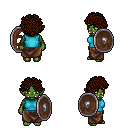
a pixel art fantasy rpg character, female body template, orc, green skin, teal sleeveless shirt, robe skirt, brown curly afro hairstyle, shield, four views (front, back, left, right), 2x2 character sprite sheet, small pixel art, hard edges, no anti-aliasing